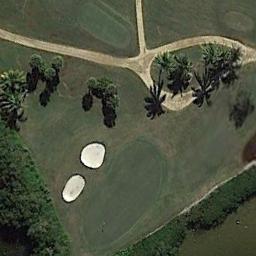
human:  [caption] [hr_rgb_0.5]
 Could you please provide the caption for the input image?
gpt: There are a few bunkers and a few paths on the large green lawn on the golf course and many trees .

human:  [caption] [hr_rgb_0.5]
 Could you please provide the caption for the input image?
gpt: Lots of trees are near the golf course .

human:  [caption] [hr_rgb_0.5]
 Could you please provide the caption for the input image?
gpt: The picture shows a road with a nearly 180-degree turn .

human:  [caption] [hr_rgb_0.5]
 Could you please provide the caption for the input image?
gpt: The golf course has some putting greens, Roads, Barrier trees and two sandpits .

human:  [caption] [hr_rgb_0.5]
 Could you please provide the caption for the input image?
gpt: There are two bunkers and some trees on the golf course .